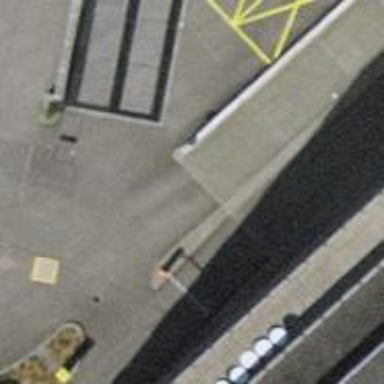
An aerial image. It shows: Parking entrance.